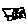
Label: car